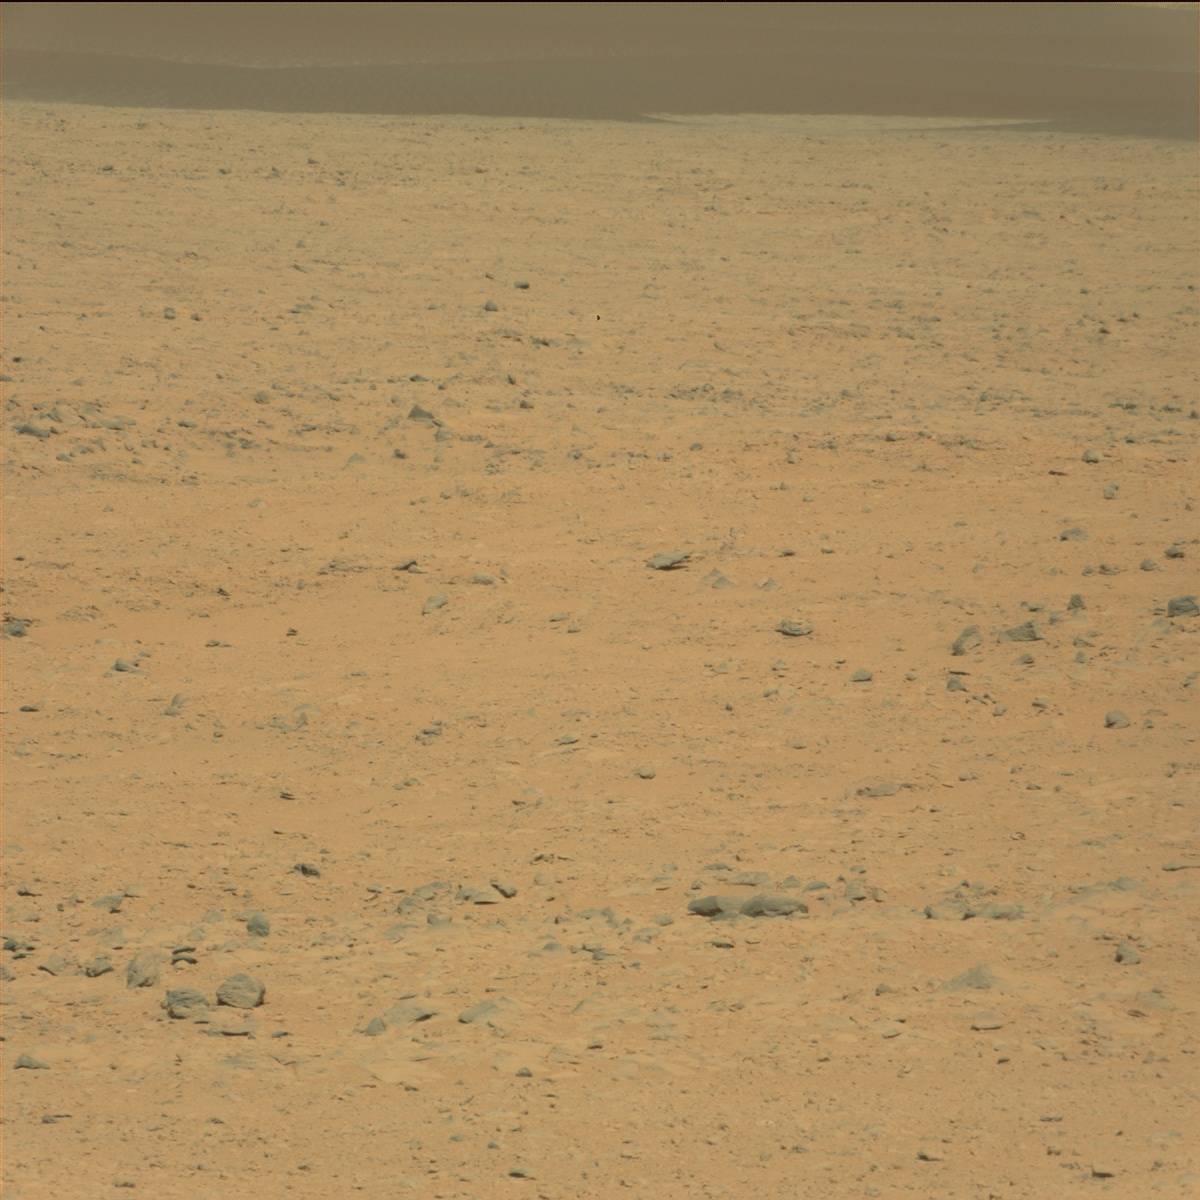
Terrain classes present: Bedrock, Ridge, Rock, Sand / Soil